Aerial crown-view tile of a tropical tree (Barro Colorado Island, Panama), acquired 20250616:
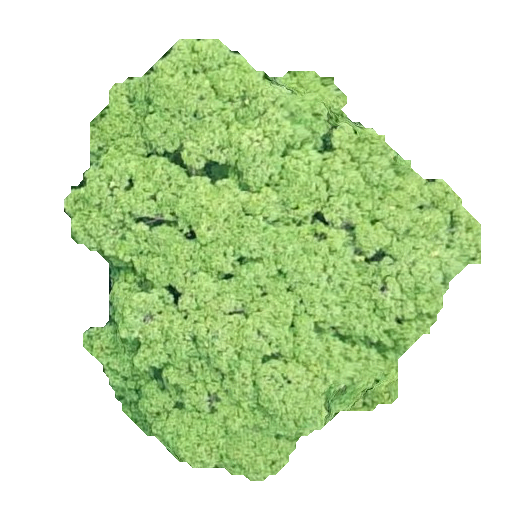
Species: Astronium graveolens
GBIF accepted scientific name: Astronium graveolens
Crown area: 172.735 m²